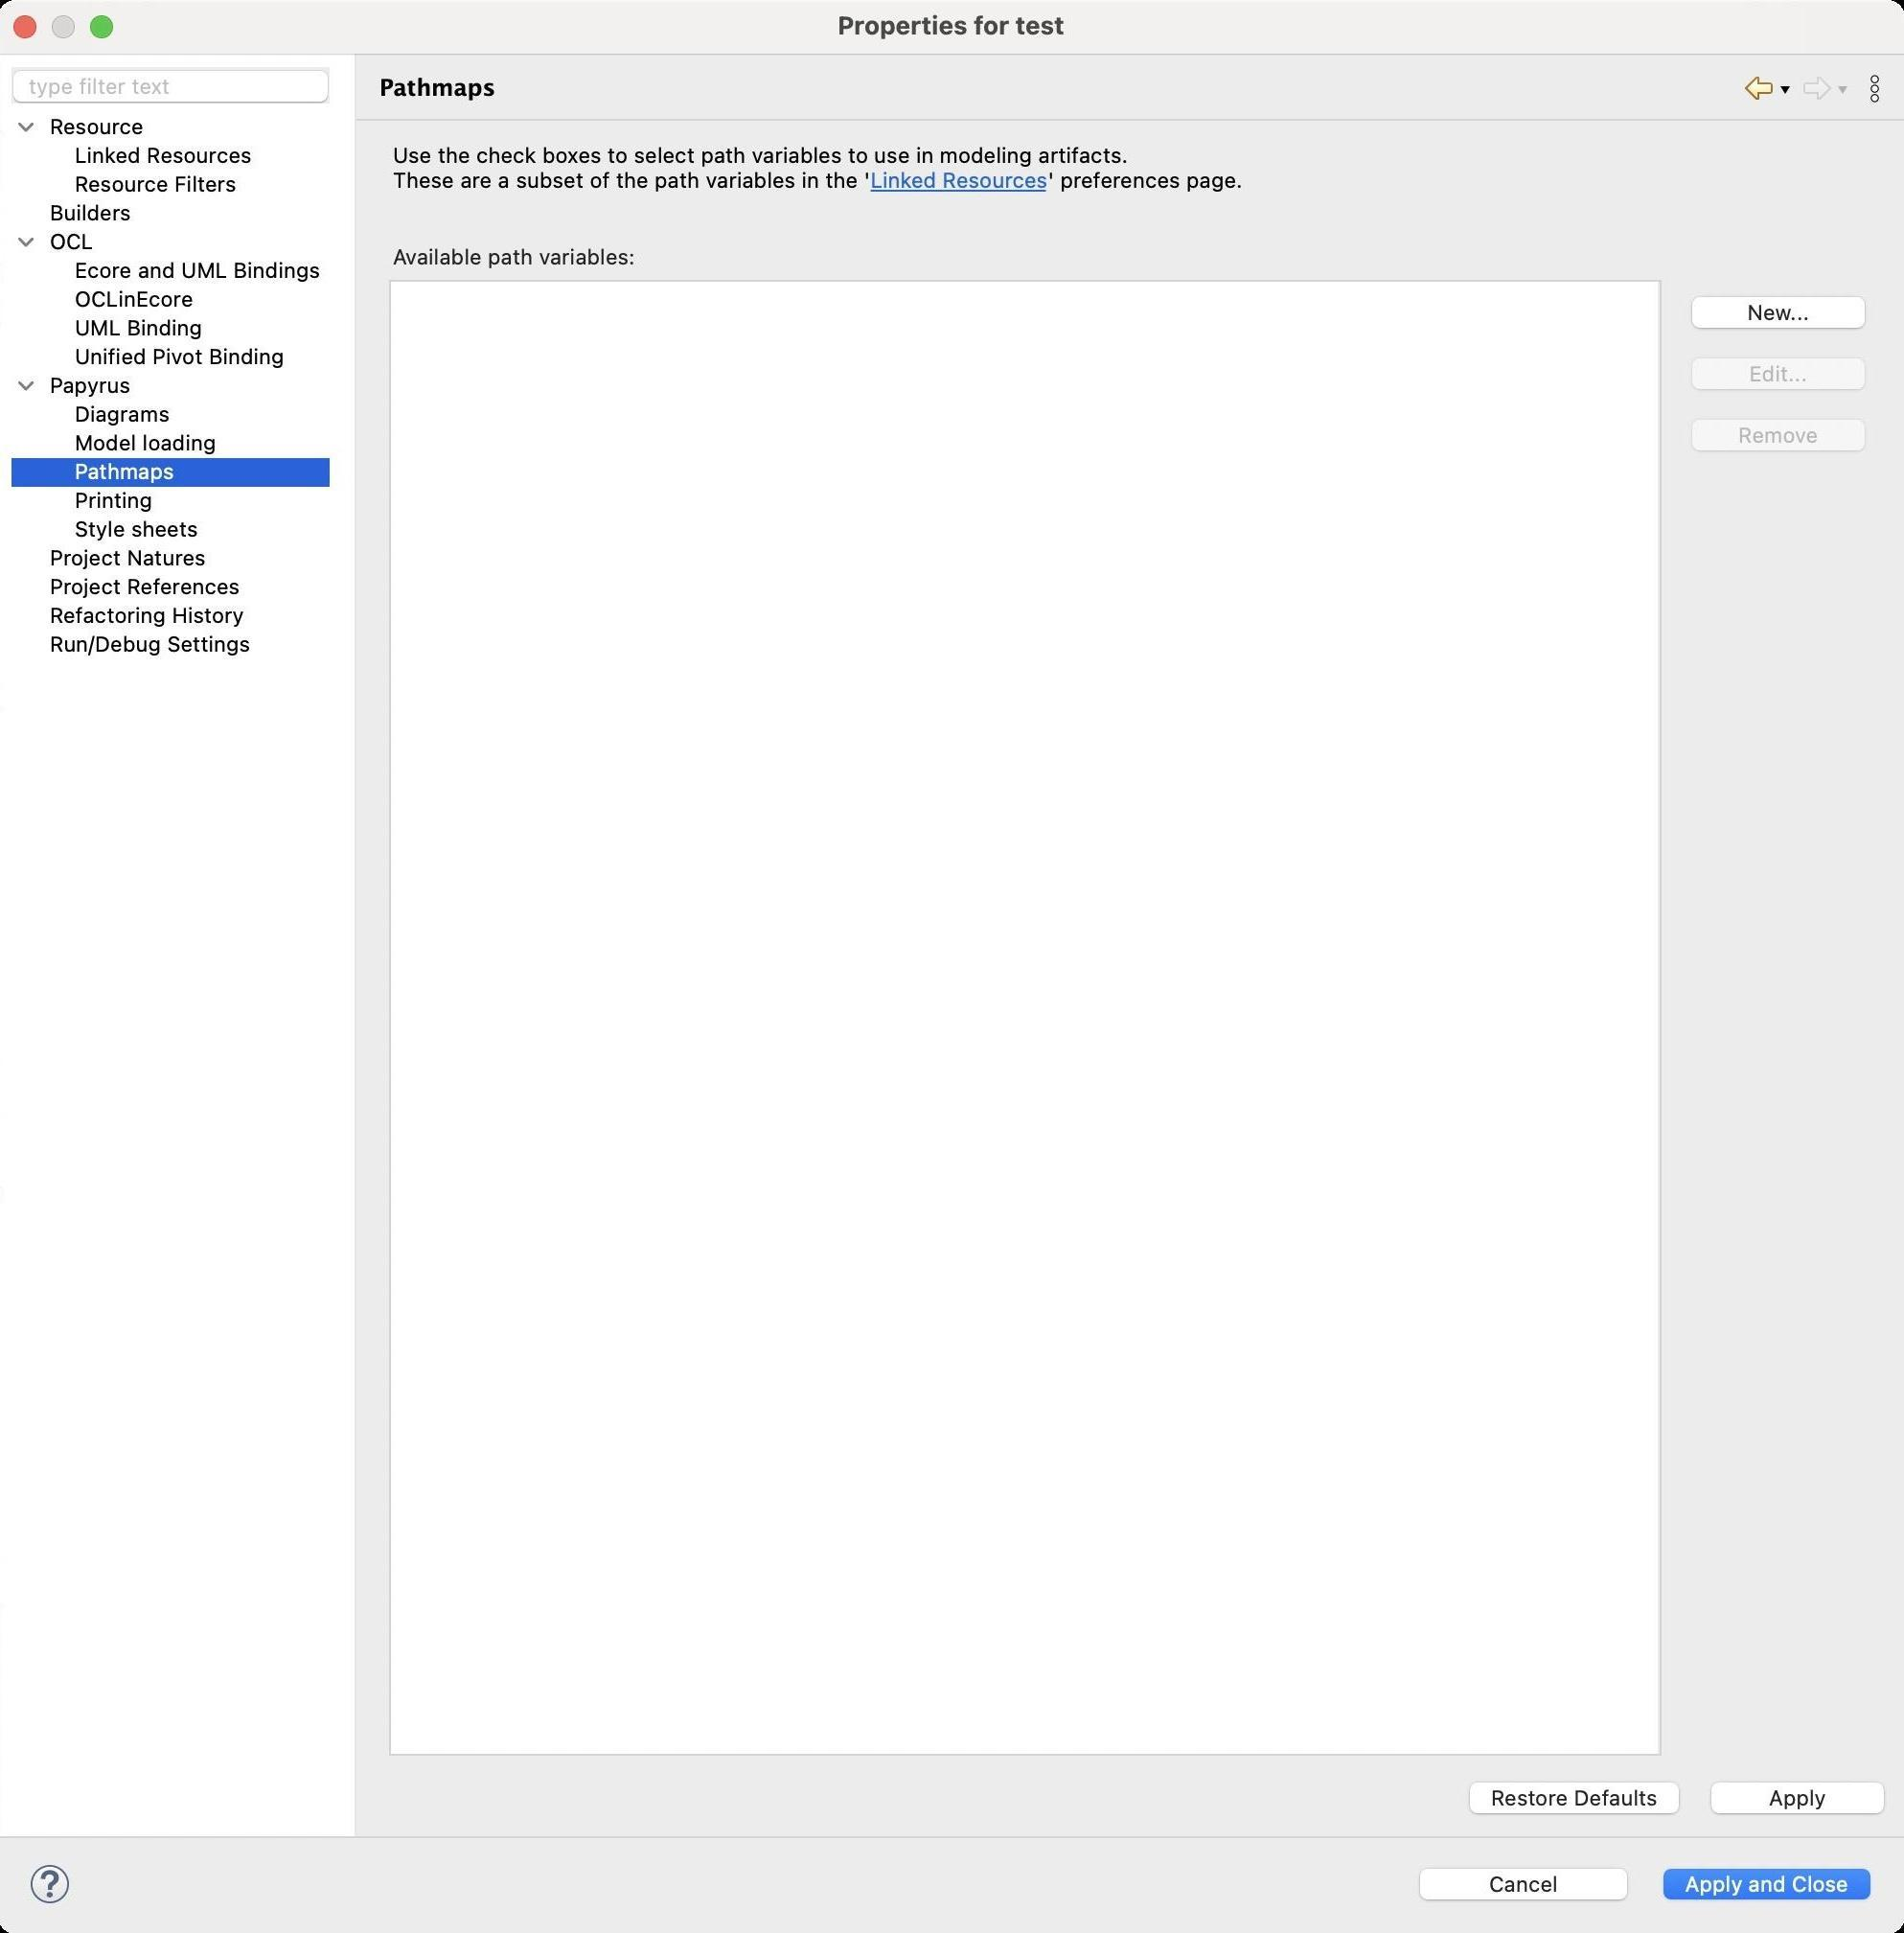
Accessibility tree:
{"name": "Properties_for_test", "role": "AXWindow", "description": null, "role_description": "standard window", "value": null, "position": "370.00;41.00", "size": "995;1009", "children": [{"name": "Apply_and_Close", "role": "AXButton", "description": null, "role_description": "button", "value": null, "position": "863.00;971.00", "size": "120;27", "children": []}, {"name": "Cancel", "role": "AXButton", "description": null, "role_description": "button", "value": null, "position": "736.00;971.00", "size": "120;27", "children": []}, {"name": null, "role": "AXToolbar", "description": null, "role_description": "toolbar", "value": null, "position": "12.00;969.00", "size": "30;30", "children": [{"name": "Help", "role": "AXCheckBox", "description": null, "role_description": "checkbox", "value": 0, "position": "12.00;969.00", "size": "30;30", "children": []}]}, {"name": null, "role": "AXScrollArea", "description": null, "role_description": "scroll area", "value": null, "position": "199.00;69.00", "size": "791;884", "children": [{"name": "Apply", "role": "AXButton", "description": null, "role_description": "button", "value": null, "position": "888.00;926.00", "size": "102;27", "children": []}, {"name": "Restore_Defaults", "role": "AXButton", "description": null, "role_description": "button", "value": null, "position": "762.00;926.00", "size": "121;27", "children": []}, {"name": "Remove", "role": "AXButton", "description": null, "role_description": "button", "value": null, "position": "878.00;215.00", "size": "102;27", "children": []}, {"name": "Edit...", "role": "AXButton", "description": null, "role_description": "button", "value": null, "position": "878.00;183.00", "size": "102;27", "children": []}, {"name": "New...", "role": "AXButton", "description": null, "role_description": "button", "value": null, "position": "878.00;151.00", "size": "102;27", "children": []}, {"name": null, "role": "AXScrollArea", "description": null, "role_description": "scroll area", "value": null, "position": "204.00;146.00", "size": "664;770", "children": [{"name": null, "role": "AXScrollArea", "description": null, "role_description": "scroll area", "value": null, "position": "205.00;147.00", "size": "662;768", "children": [{"name": null, "role": "AXTable", "description": null, "role_description": "table", "value": null, "position": "205.00;147.00", "size": "662;768", "children": [{"name": null, "role": "AXColumn", "description": null, "role_description": "column", "value": null, "position": "205.00;147.00", "size": "15;768", "children": []}, {"name": null, "role": "AXColumn", "description": null, "role_description": "column", "value": null, "position": "220.00;147.00", "size": "6;768", "children": []}]}]}]}, {"name": null, "role": "AXStaticText", "description": null, "role_description": "text", "value": "Available path variables:", "position": "204.00;127.00", "size": "781;14", "children": []}, {"name": null, "role": "AXScrollArea", "description": null, "role_description": "scroll area", "value": null, "position": "204.00;74.00", "size": "781;28", "children": [{"name": null, "role": "AXTextArea", "description": null, "role_description": "text entry area", "value": "Use the check boxes to select path variables to use in modeling artifacts.\nThese are a subset of the path variables in the 'Linked Resources' preferences page.", "position": "204.00;74.00", "size": "781;28", "children": [{"name": "Linked_Resources", "role": "AXLink", "description": null, "role_description": "hyperlink", "value": null, "position": "455.30;87.00", "size": "92;13", "children": []}]}]}]}, {"name": null, "role": "AXToolbar", "description": "", "role_description": "toolbar", "value": null, "position": "908.00;35.00", "size": "82;22", "children": [{"name": "Back_to_Model_loading", "role": "AXMenuButton", "description": null, "role_description": "menu button", "value": null, "position": "908.00;35.00", "size": "22;22", "children": []}, {"name": "Forward", "role": "AXMenuButton", "description": null, "role_description": "menu button", "value": null, "position": "938.00;35.00", "size": "22;22", "children": []}, {"name": "Additional_Dialog_Actions", "role": "AXButton", "description": null, "role_description": "button", "value": null, "position": "968.00;35.00", "size": "22;22", "children": []}]}, {"name": null, "role": "AXStaticText", "description": "", "role_description": "text", "value": "Pathmaps", "position": "196.00;35.00", "size": "705;21", "children": []}, {"name": null, "role": "AXSplitter", "description": null, "role_description": "splitter", "value": 180, "position": "180.00;28.00", "size": "5;930", "children": []}, {"name": null, "role": "AXScrollArea", "description": null, "role_description": "scroll area", "value": null, "position": "7.00;59.00", "size": "166;899", "children": [{"name": null, "role": "AXOutline", "description": null, "role_description": "outline", "value": null, "position": "7.00;59.00", "size": "166;899", "children": [{"name": null, "role": "AXRow", "description": null, "role_description": "outline row", "value": null, "position": "7.00;59.00", "size": "166;15", "children": [{"name": null, "role": "AXGroup", "description": null, "role_description": "group", "value": null, "position": "7.00;59.00", "size": "162;15", "children": [{"name": null, "role": "AXDisclosureTriangle", "description": null, "role_description": "disclosure triangle", "value": 1, "position": "9.00;59.00", "size": "12;14", "children": []}, {"name": null, "role": "AXStaticText", "description": null, "role_description": "text", "value": "Resource", "position": "25.00;59.00", "size": "143;14", "children": []}]}]}, {"name": null, "role": "AXRow", "description": null, "role_description": "outline row", "value": null, "position": "7.00;74.00", "size": "166;15", "children": [{"name": null, "role": "AXStaticText", "description": null, "role_description": "text", "value": "Linked Resources", "position": "38.00;74.00", "size": "130;14", "children": []}]}, {"name": null, "role": "AXRow", "description": null, "role_description": "outline row", "value": null, "position": "7.00;89.00", "size": "166;15", "children": [{"name": null, "role": "AXStaticText", "description": null, "role_description": "text", "value": "Resource Filters", "position": "38.00;89.00", "size": "130;14", "children": []}]}, {"name": null, "role": "AXRow", "description": null, "role_description": "outline row", "value": null, "position": "7.00;104.00", "size": "166;15", "children": [{"name": null, "role": "AXStaticText", "description": null, "role_description": "text", "value": "Builders", "position": "25.00;104.00", "size": "143;14", "children": []}]}, {"name": null, "role": "AXRow", "description": null, "role_description": "outline row", "value": null, "position": "7.00;119.00", "size": "166;15", "children": [{"name": null, "role": "AXGroup", "description": null, "role_description": "group", "value": null, "position": "7.00;119.00", "size": "162;15", "children": [{"name": null, "role": "AXDisclosureTriangle", "description": null, "role_description": "disclosure triangle", "value": 1, "position": "9.00;119.00", "size": "12;14", "children": []}, {"name": null, "role": "AXStaticText", "description": null, "role_description": "text", "value": "OCL", "position": "25.00;119.00", "size": "143;14", "children": []}]}]}, {"name": null, "role": "AXRow", "description": null, "role_description": "outline row", "value": null, "position": "7.00;134.00", "size": "166;15", "children": [{"name": null, "role": "AXStaticText", "description": null, "role_description": "text", "value": "Ecore and UML Bindings", "position": "38.00;134.00", "size": "130;14", "children": []}]}, {"name": null, "role": "AXRow", "description": null, "role_description": "outline row", "value": null, "position": "7.00;149.00", "size": "166;15", "children": [{"name": null, "role": "AXStaticText", "description": null, "role_description": "text", "value": "OCLinEcore", "position": "38.00;149.00", "size": "130;14", "children": []}]}, {"name": null, "role": "AXRow", "description": null, "role_description": "outline row", "value": null, "position": "7.00;164.00", "size": "166;15", "children": [{"name": null, "role": "AXStaticText", "description": null, "role_description": "text", "value": "UML Binding", "position": "38.00;164.00", "size": "130;14", "children": []}]}, {"name": null, "role": "AXRow", "description": null, "role_description": "outline row", "value": null, "position": "7.00;179.00", "size": "166;15", "children": [{"name": null, "role": "AXStaticText", "description": null, "role_description": "text", "value": "Unified Pivot Binding", "position": "38.00;179.00", "size": "130;14", "children": []}]}, {"name": null, "role": "AXRow", "description": null, "role_description": "outline row", "value": null, "position": "7.00;194.00", "size": "166;15", "children": [{"name": null, "role": "AXGroup", "description": null, "role_description": "group", "value": null, "position": "7.00;194.00", "size": "162;15", "children": [{"name": null, "role": "AXDisclosureTriangle", "description": null, "role_description": "disclosure triangle", "value": 1, "position": "9.00;194.00", "size": "12;14", "children": []}, {"name": null, "role": "AXStaticText", "description": null, "role_description": "text", "value": "Papyrus", "position": "25.00;194.00", "size": "143;14", "children": []}]}]}, {"name": null, "role": "AXRow", "description": null, "role_description": "outline row", "value": null, "position": "7.00;209.00", "size": "166;15", "children": [{"name": null, "role": "AXStaticText", "description": null, "role_description": "text", "value": "Diagrams", "position": "38.00;209.00", "size": "130;14", "children": []}]}, {"name": null, "role": "AXRow", "description": null, "role_description": "outline row", "value": null, "position": "7.00;224.00", "size": "166;15", "children": [{"name": null, "role": "AXStaticText", "description": null, "role_description": "text", "value": "Model loading", "position": "38.00;224.00", "size": "130;14", "children": []}]}, {"name": null, "role": "AXRow", "description": null, "role_description": "outline row", "value": null, "position": "7.00;239.00", "size": "166;15", "children": [{"name": null, "role": "AXStaticText", "description": null, "role_description": "text", "value": "Pathmaps", "position": "38.00;239.00", "size": "130;14", "children": []}]}, {"name": null, "role": "AXRow", "description": null, "role_description": "outline row", "value": null, "position": "7.00;254.00", "size": "166;15", "children": [{"name": null, "role": "AXStaticText", "description": null, "role_description": "text", "value": "Printing", "position": "38.00;254.00", "size": "130;14", "children": []}]}, {"name": null, "role": "AXRow", "description": null, "role_description": "outline row", "value": null, "position": "7.00;269.00", "size": "166;15", "children": [{"name": null, "role": "AXStaticText", "description": null, "role_description": "text", "value": "Style sheets", "position": "38.00;269.00", "size": "130;14", "children": []}]}, {"name": null, "role": "AXRow", "description": null, "role_description": "outline row", "value": null, "position": "7.00;284.00", "size": "166;15", "children": [{"name": null, "role": "AXStaticText", "description": null, "role_description": "text", "value": "Project Natures", "position": "25.00;284.00", "size": "143;14", "children": []}]}, {"name": null, "role": "AXRow", "description": null, "role_description": "outline row", "value": null, "position": "7.00;299.00", "size": "166;15", "children": [{"name": null, "role": "AXStaticText", "description": null, "role_description": "text", "value": "Project References", "position": "25.00;299.00", "size": "143;14", "children": []}]}, {"name": null, "role": "AXRow", "description": null, "role_description": "outline row", "value": null, "position": "7.00;314.00", "size": "166;15", "children": [{"name": null, "role": "AXStaticText", "description": null, "role_description": "text", "value": "Refactoring History", "position": "25.00;314.00", "size": "143;14", "children": []}]}, {"name": null, "role": "AXRow", "description": null, "role_description": "outline row", "value": null, "position": "7.00;329.00", "size": "166;15", "children": [{"name": null, "role": "AXStaticText", "description": null, "role_description": "text", "value": "Run/Debug Settings", "position": "25.00;329.00", "size": "143;14", "children": []}]}, {"name": null, "role": "AXColumn", "description": null, "role_description": "column", "value": null, "position": "7.00;59.00", "size": "162;899", "children": []}]}]}, {"name": "type_filter_text", "role": "AXTextField", "description": null, "role_description": "search text field", "value": "", "position": "7.00;35.00", "size": "166;19", "children": []}, {"name": null, "role": "AXButton", "description": null, "role_description": "close button", "value": null, "position": "7.00;6.00", "size": "14;16", "children": []}, {"name": null, "role": "AXButton", "description": null, "role_description": "zoom button", "value": null, "position": "47.00;6.00", "size": "14;16", "children": [{"name": null, "role": "AXGroup", "description": null, "role_description": "group", "value": null, "position": "47.00;6.00", "size": "14;16", "children": [{"name": null, "role": "AXGroup", "description": null, "role_description": "group", "value": null, "position": "47.00;6.00", "size": "14;16", "children": []}]}]}, {"name": null, "role": "AXButton", "description": null, "role_description": "minimize button", "value": null, "position": "27.00;6.00", "size": "14;16", "children": []}, {"name": null, "role": "AXStaticText", "description": null, "role_description": "text", "value": "Properties for test", "position": "436.00;5.00", "size": "123;16", "children": []}]}